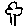
Label: tree